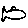
Label: fish